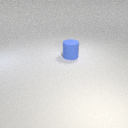
large blue rubber cylinder